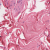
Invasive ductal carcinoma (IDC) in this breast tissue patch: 0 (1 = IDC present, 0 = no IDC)